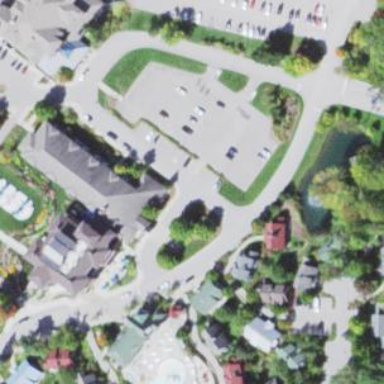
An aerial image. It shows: Hotel building.